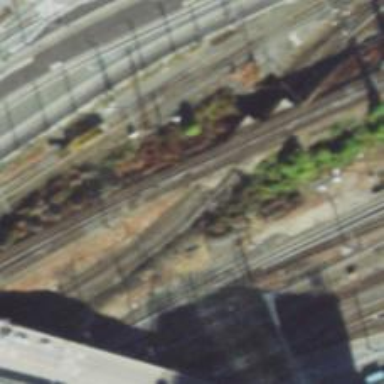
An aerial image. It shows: Electrified rail service yard.